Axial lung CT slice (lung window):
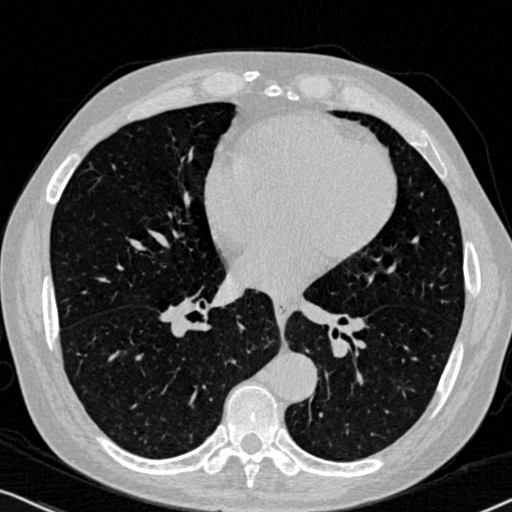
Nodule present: no